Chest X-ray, AP view. Patient: 53 years old, sex F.
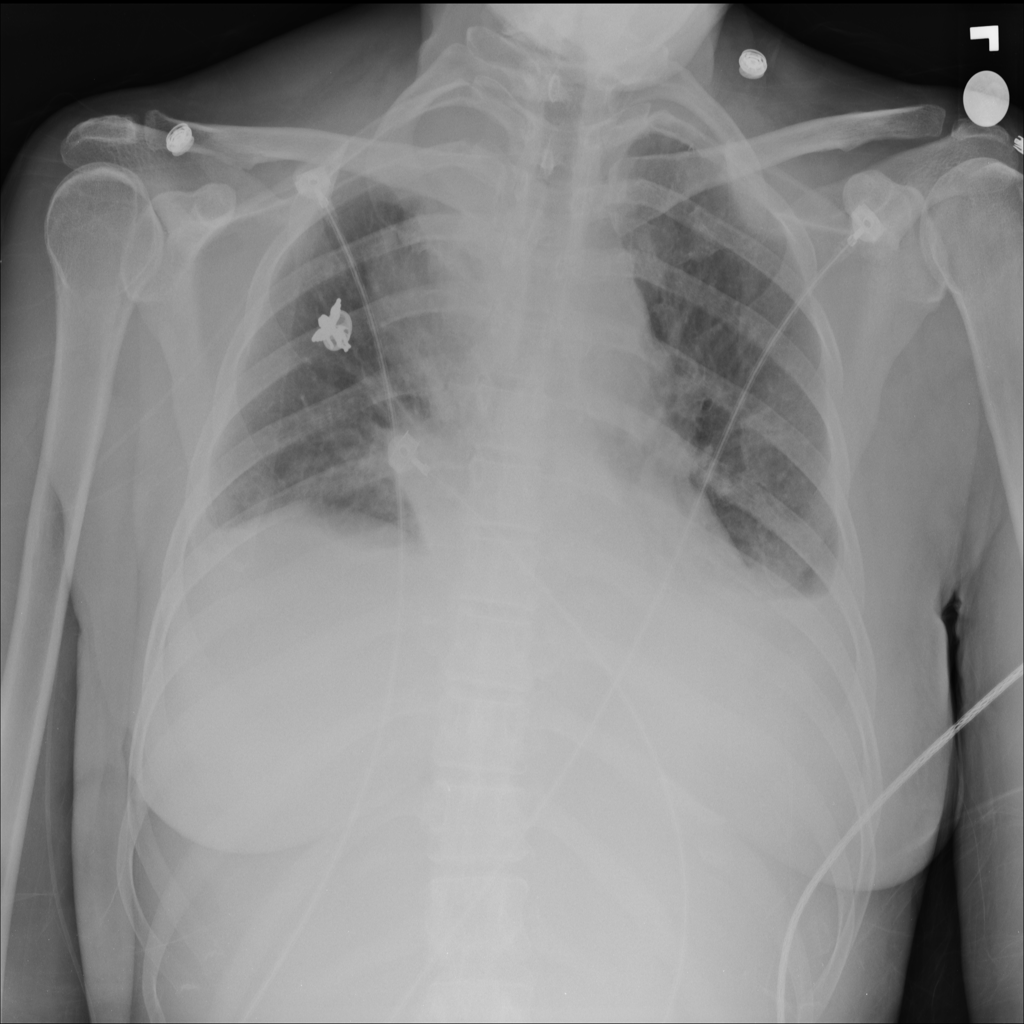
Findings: Consolidation, Effusion, Mass